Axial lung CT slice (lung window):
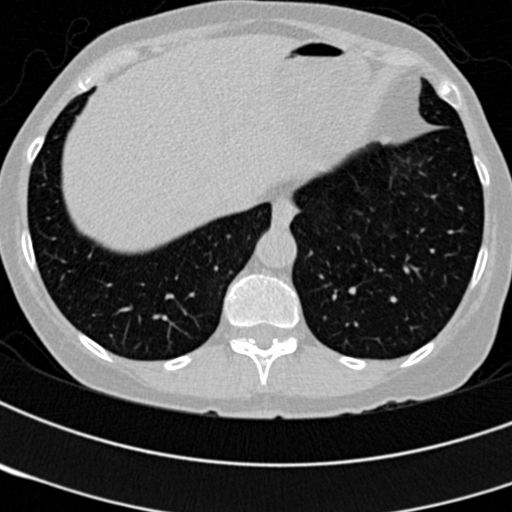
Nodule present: no